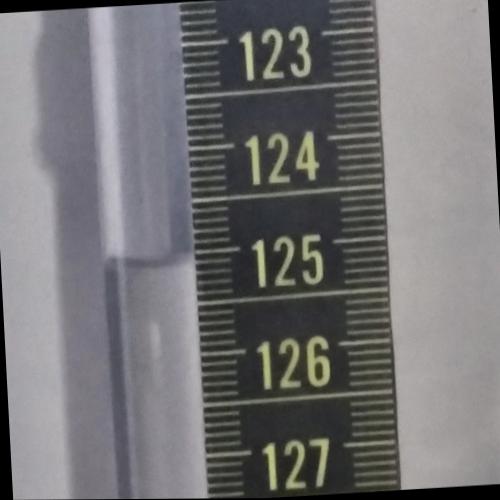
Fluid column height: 125.1 cm